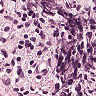
Metastatic tissue present: no